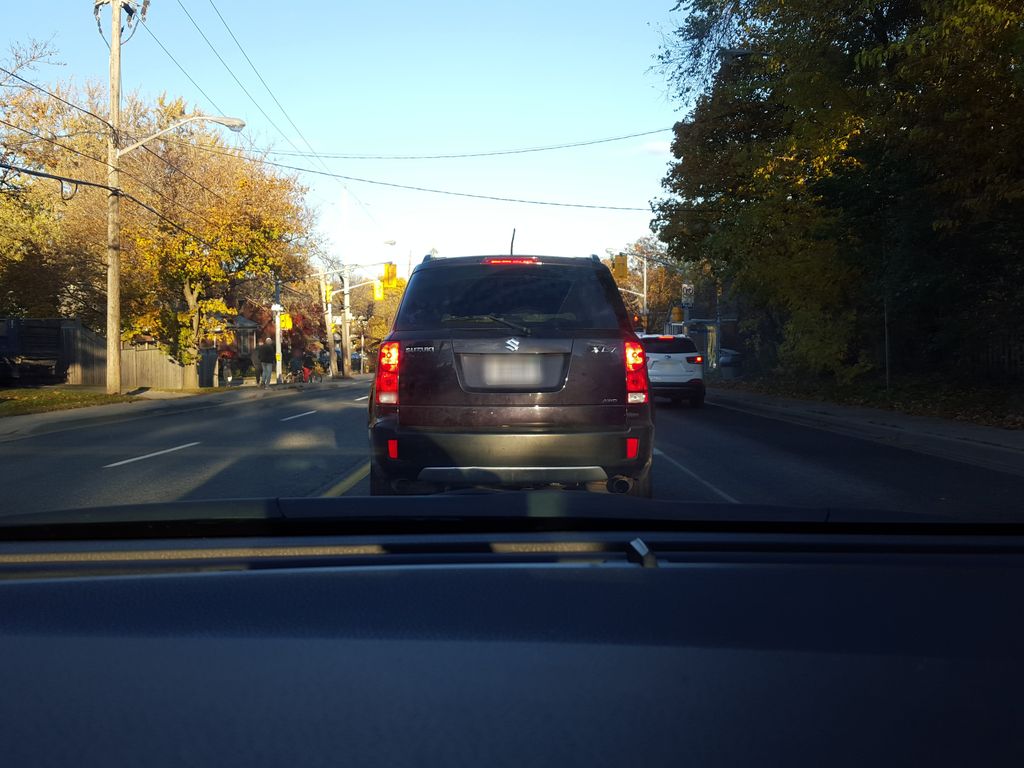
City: toronto